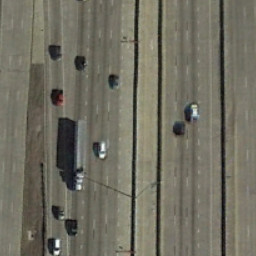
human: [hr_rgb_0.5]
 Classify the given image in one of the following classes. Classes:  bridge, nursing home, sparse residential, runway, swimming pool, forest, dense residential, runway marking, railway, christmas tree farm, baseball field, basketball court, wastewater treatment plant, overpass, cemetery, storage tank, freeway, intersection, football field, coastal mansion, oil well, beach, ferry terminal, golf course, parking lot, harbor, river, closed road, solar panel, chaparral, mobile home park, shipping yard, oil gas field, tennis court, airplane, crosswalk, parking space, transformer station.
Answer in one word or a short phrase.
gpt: freeway